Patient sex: F
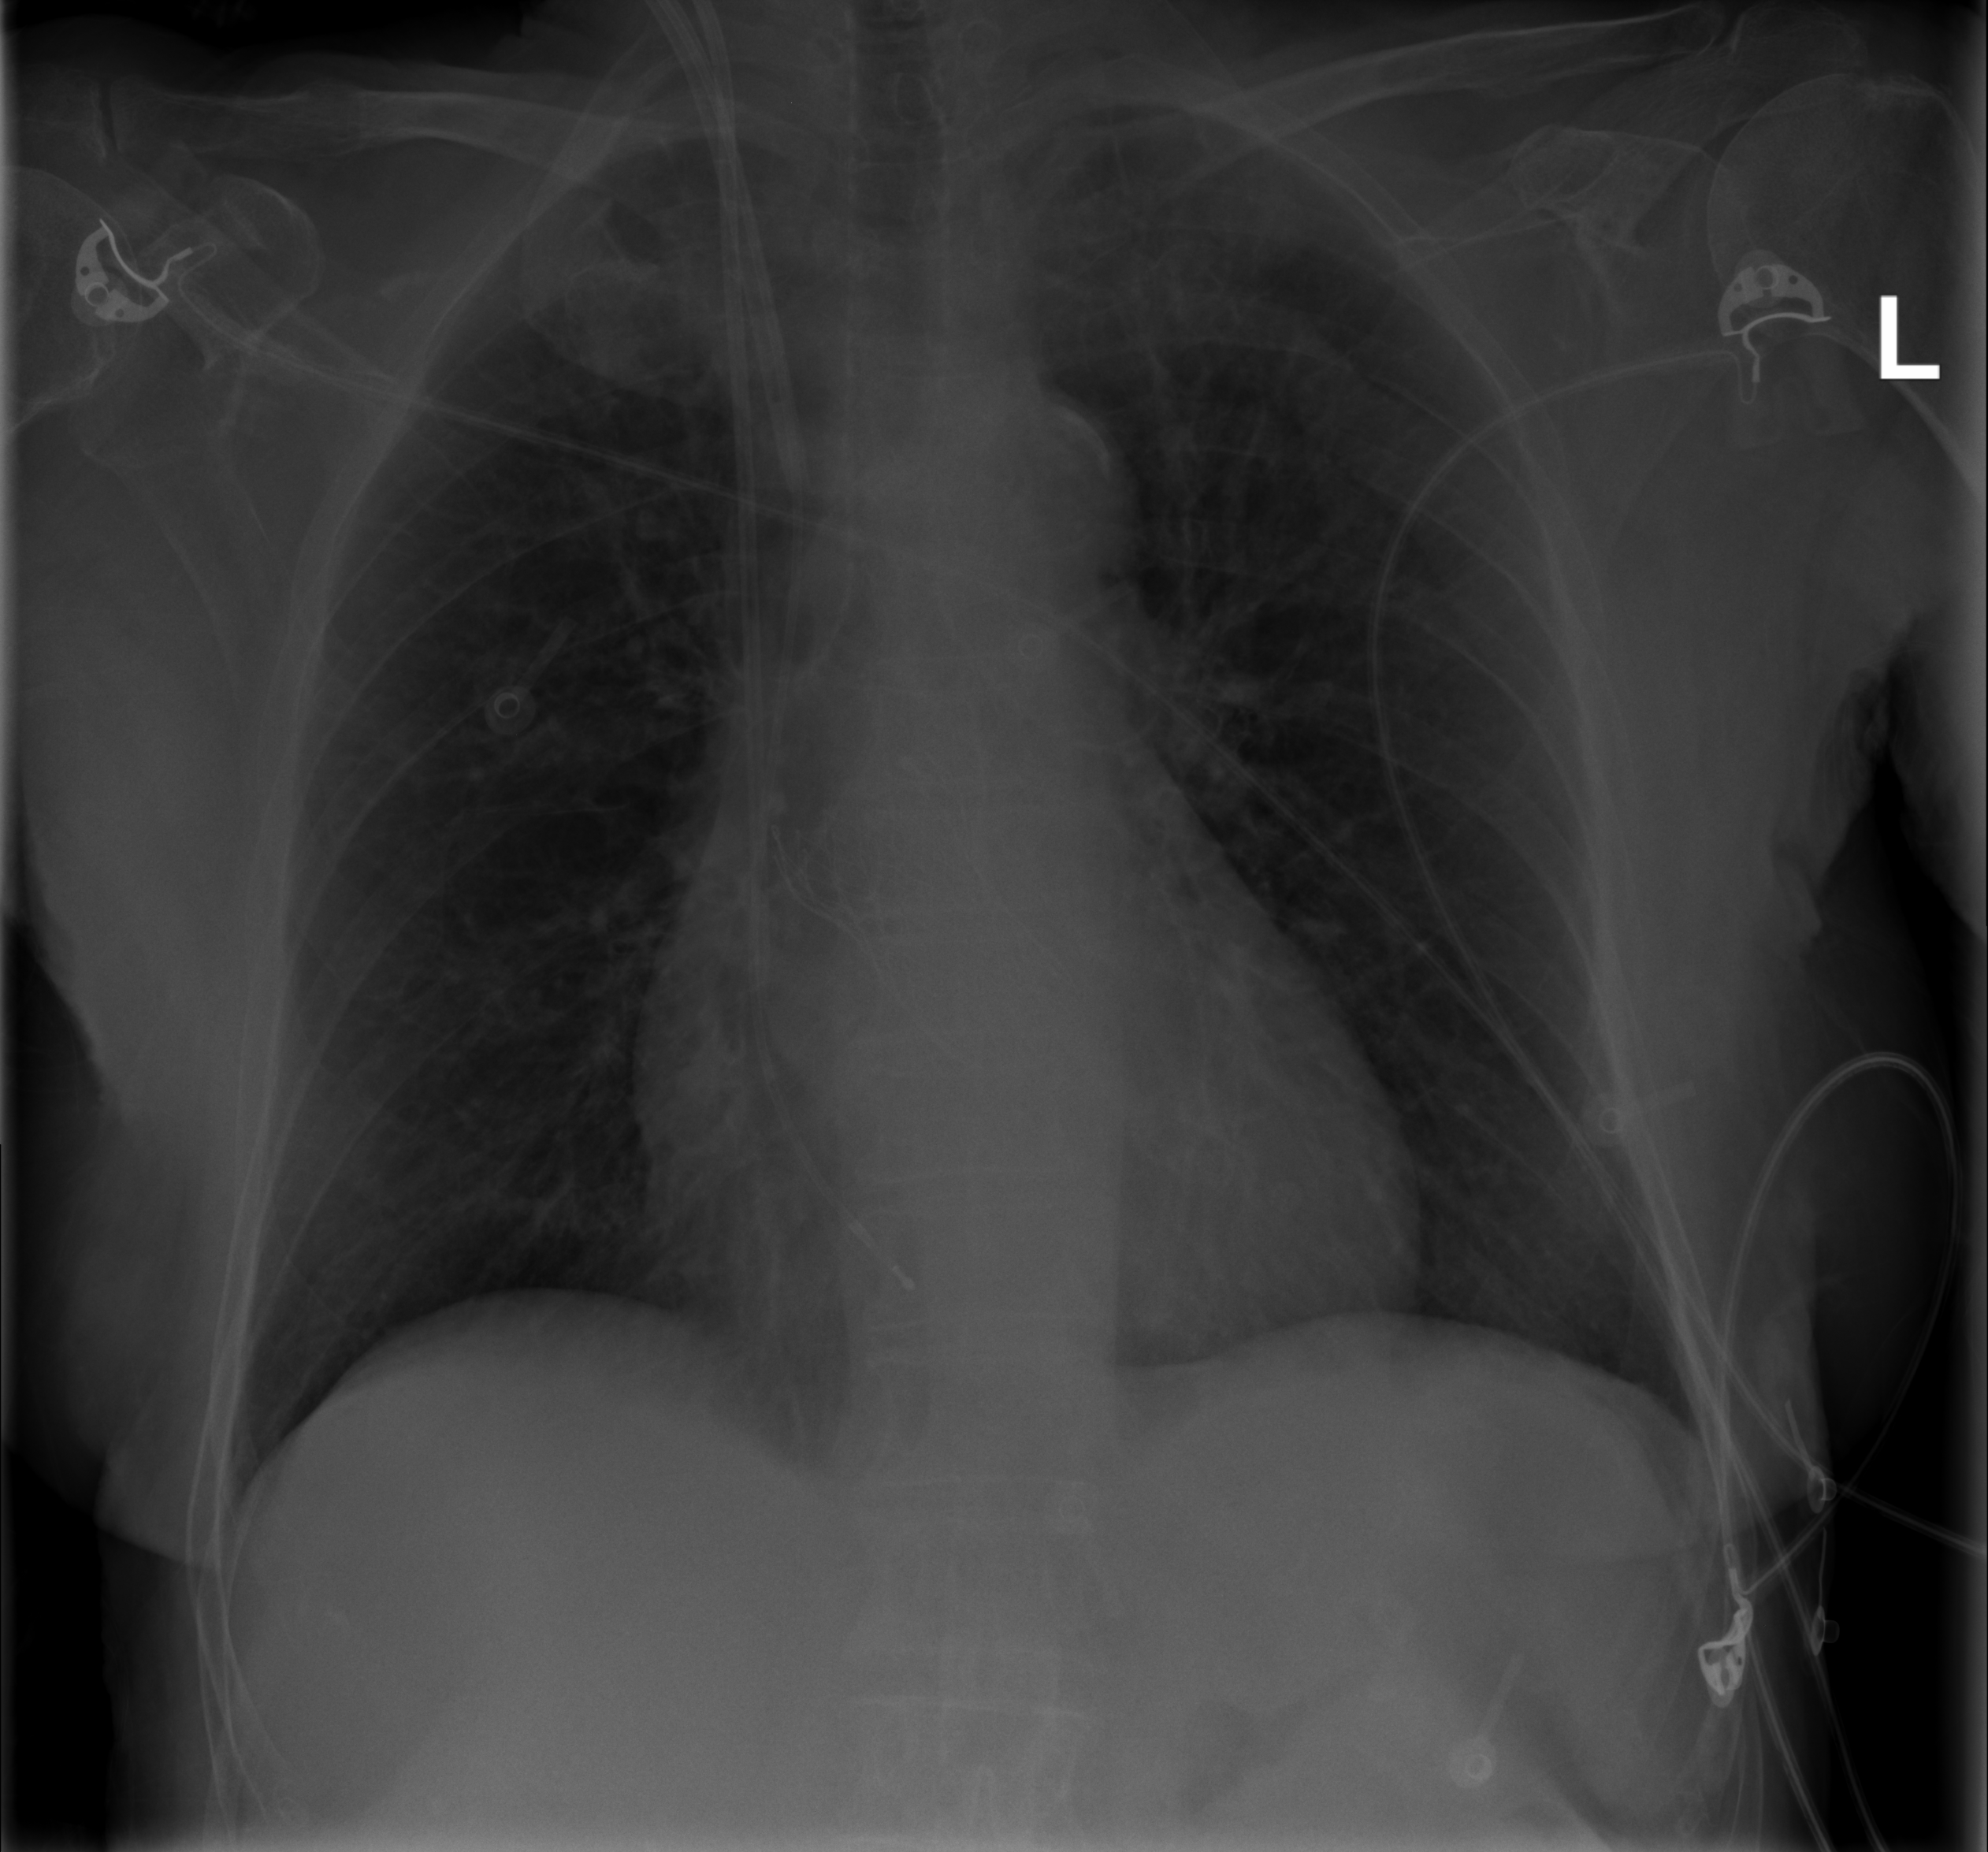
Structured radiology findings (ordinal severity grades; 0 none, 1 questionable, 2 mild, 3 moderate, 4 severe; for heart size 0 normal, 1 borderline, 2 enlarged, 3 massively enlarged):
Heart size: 0
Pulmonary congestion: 0
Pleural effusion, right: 0
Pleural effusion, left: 0
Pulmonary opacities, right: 0
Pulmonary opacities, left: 0
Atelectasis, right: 0
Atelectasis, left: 0